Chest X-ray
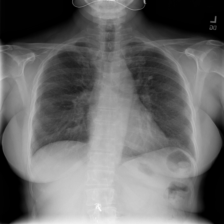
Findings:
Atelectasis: negative
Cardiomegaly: negative
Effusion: negative
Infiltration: negative
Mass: negative
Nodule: negative
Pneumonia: negative
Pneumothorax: negative
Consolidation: negative
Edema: negative
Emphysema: negative
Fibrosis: negative
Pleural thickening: negative
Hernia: negative